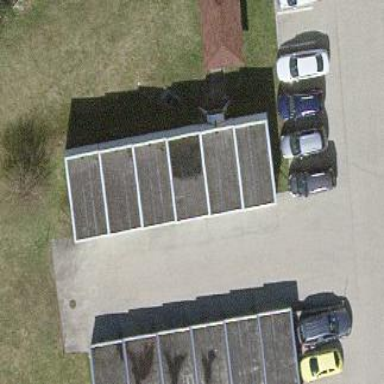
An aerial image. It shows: Group of garages.